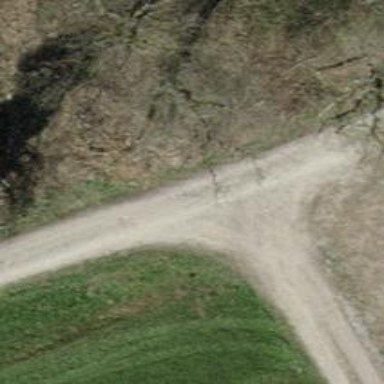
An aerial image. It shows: Track with pebblestone surface. The track type is grade2.